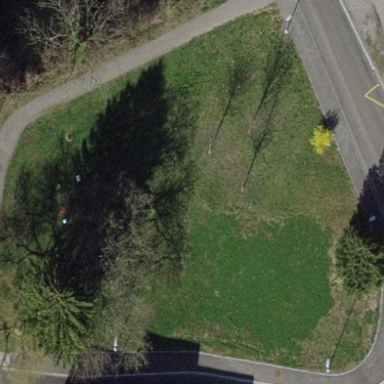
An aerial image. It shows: Park area covered with grass.